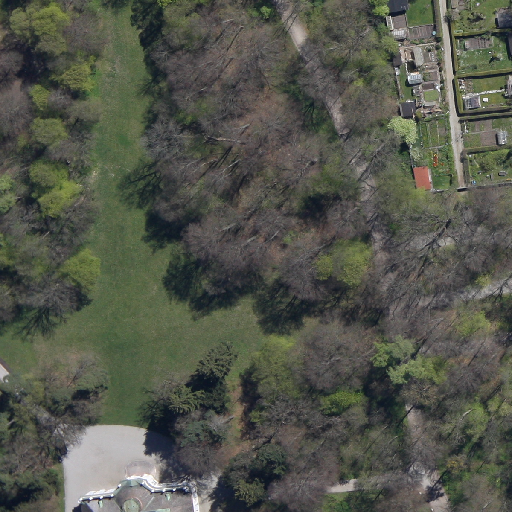
Referring expression: road